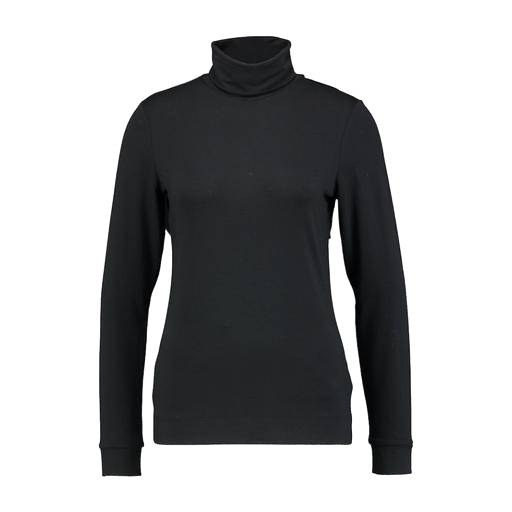
black polo-neck top, high-neck top, black plus size turtleneck, white background